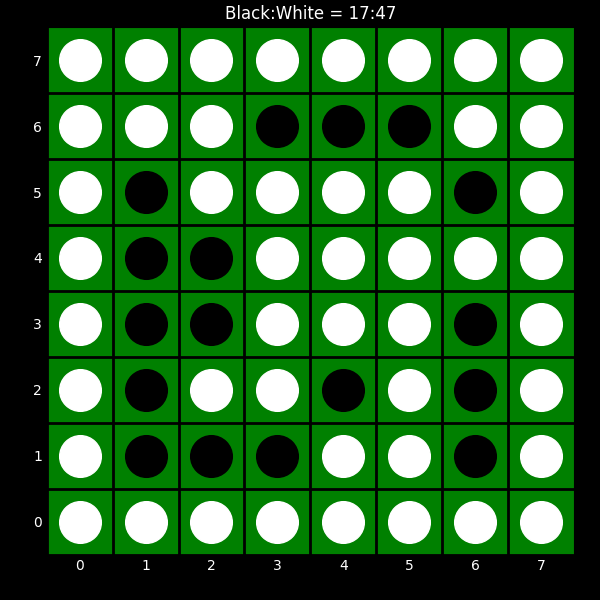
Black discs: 17
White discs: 47